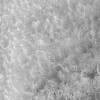
Atmospheric dust classification: not_dusty